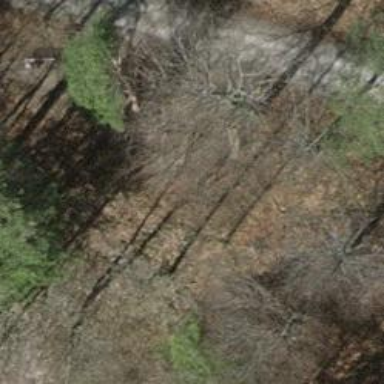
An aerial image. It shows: Brown bench in the vicinity.